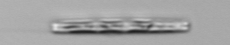
Label: pennate_Thalassionema